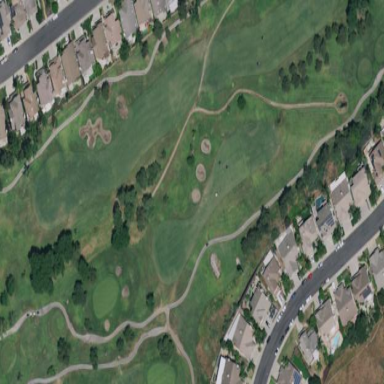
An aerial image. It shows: Golf fairway surrounded by grass.